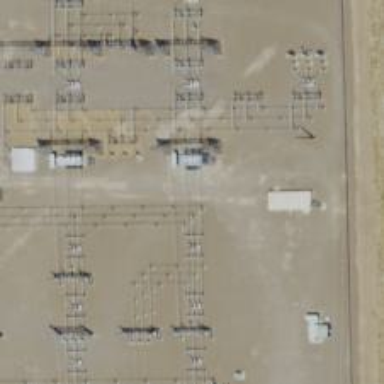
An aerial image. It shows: Switch used for power control.